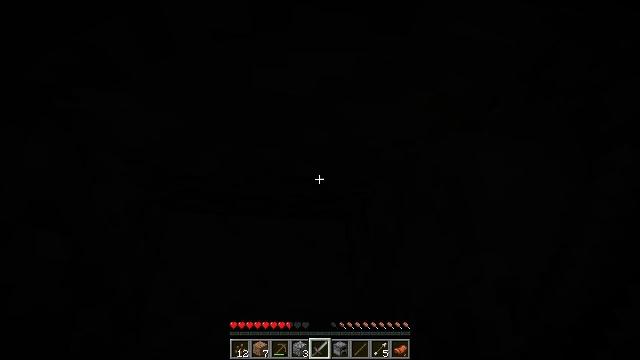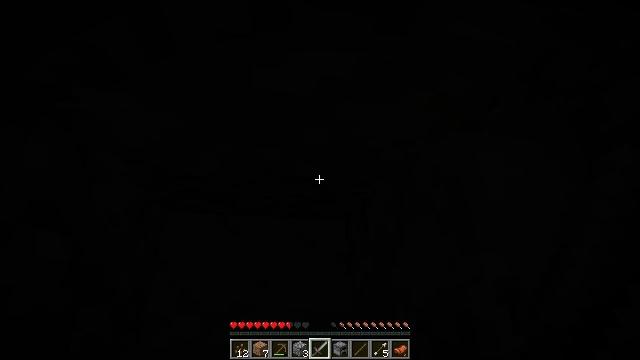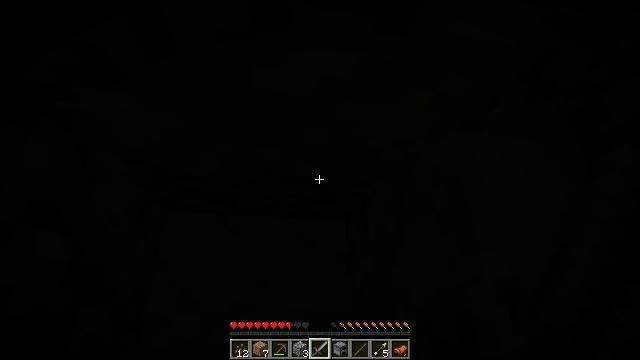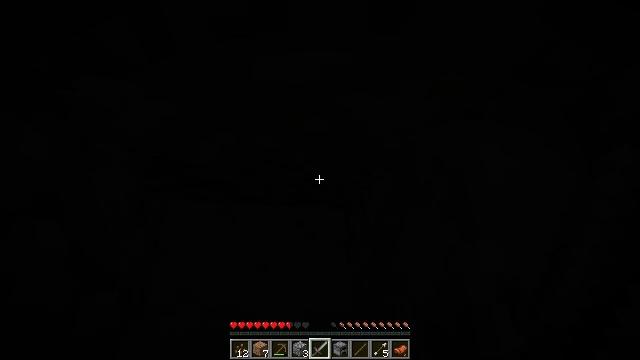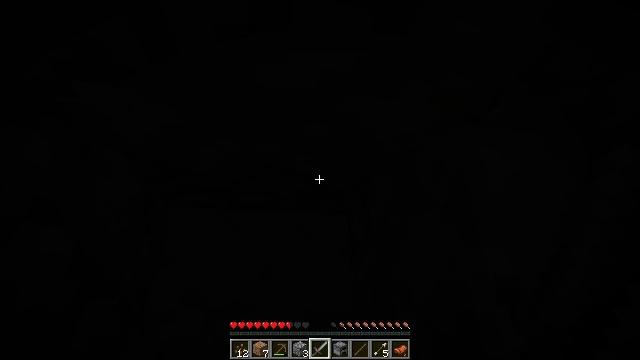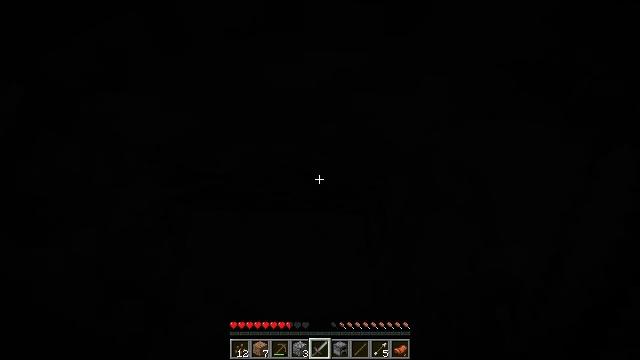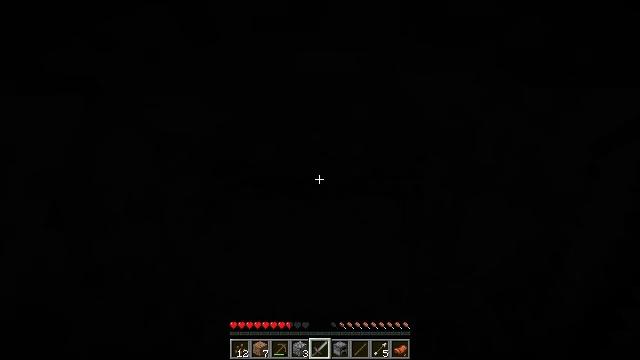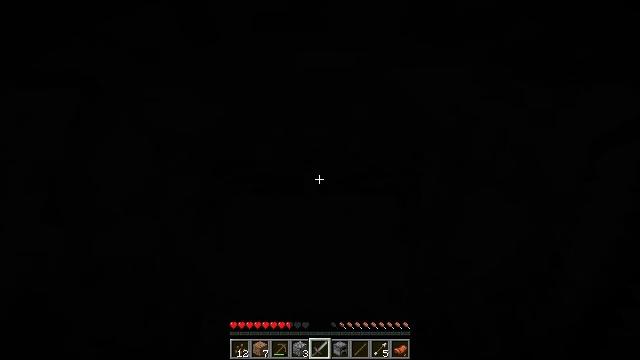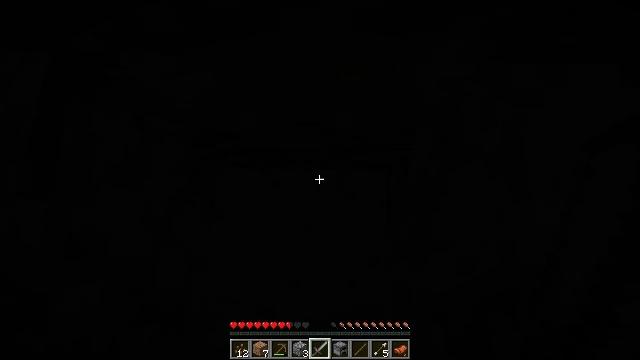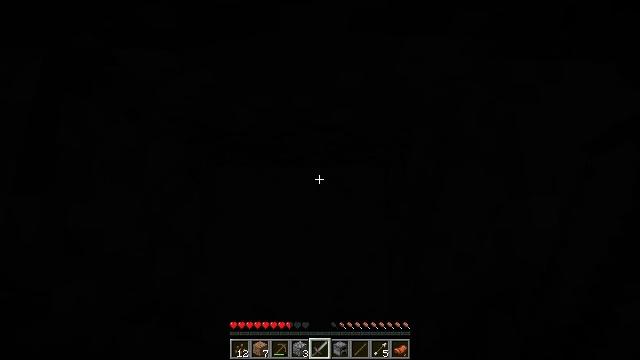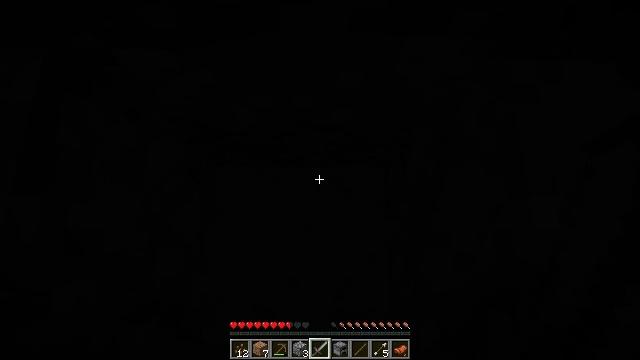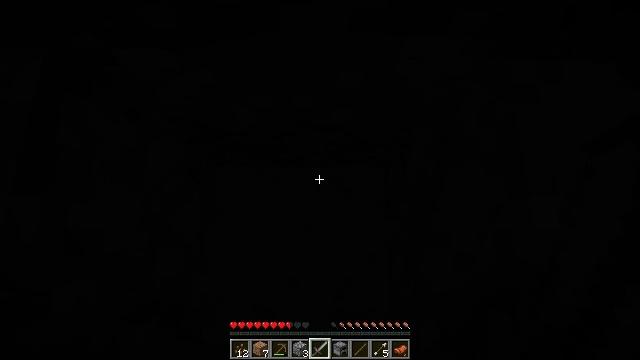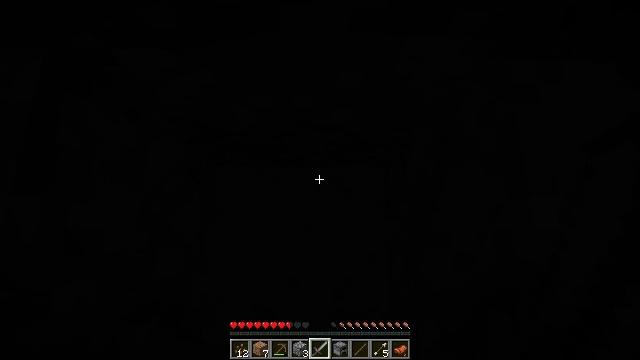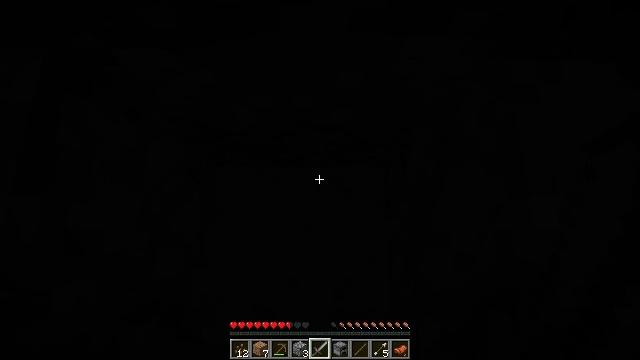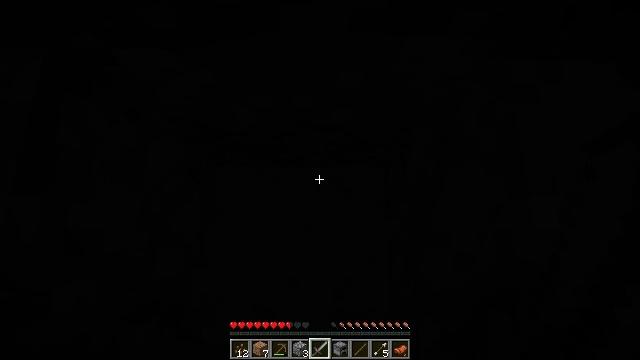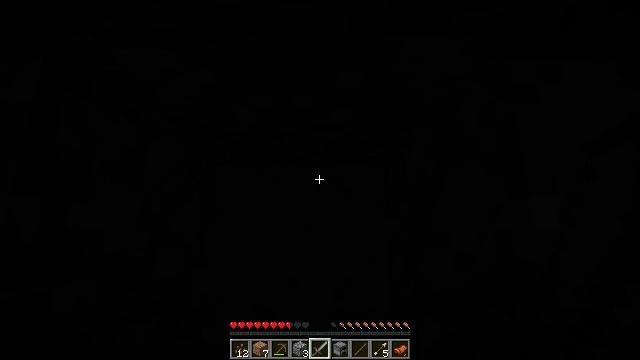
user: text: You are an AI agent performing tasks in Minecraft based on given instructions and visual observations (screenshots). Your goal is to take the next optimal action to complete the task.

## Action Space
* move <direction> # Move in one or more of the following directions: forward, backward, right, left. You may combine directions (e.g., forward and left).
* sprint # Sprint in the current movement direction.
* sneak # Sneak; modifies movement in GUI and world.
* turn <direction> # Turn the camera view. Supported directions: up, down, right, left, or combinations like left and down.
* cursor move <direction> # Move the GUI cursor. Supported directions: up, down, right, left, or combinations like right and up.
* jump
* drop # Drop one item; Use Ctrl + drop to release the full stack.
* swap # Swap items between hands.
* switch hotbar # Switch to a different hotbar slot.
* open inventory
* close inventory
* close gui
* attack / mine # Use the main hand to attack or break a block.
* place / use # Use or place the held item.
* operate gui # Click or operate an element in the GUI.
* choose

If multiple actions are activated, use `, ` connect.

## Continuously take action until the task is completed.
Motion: motion action
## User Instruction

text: Retrieve vines from walls or cliffs.
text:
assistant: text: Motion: no_op
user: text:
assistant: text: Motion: no_op
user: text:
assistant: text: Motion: turn down
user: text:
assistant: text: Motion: turn up
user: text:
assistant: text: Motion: turn left
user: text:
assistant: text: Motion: turn left and down
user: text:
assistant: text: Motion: no_op
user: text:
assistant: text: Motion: turn right and down
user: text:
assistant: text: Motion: no_op
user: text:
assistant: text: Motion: no_op
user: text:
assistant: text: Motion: no_op
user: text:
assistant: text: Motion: no_op
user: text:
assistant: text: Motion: no_op
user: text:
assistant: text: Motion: no_op
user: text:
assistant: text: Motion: no_op
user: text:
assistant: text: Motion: no_op
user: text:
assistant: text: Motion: no_op
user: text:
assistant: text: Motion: no_op
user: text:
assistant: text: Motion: no_op
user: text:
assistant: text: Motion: no_op
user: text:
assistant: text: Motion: no_op
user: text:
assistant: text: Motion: no_op
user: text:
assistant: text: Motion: no_op
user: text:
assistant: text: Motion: turn left and up
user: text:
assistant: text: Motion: turn left
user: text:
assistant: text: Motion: turn left and down
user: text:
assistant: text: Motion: turn left and down
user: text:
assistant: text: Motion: turn left and down
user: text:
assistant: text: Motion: turn down
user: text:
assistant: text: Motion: turn right and down